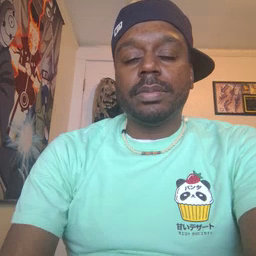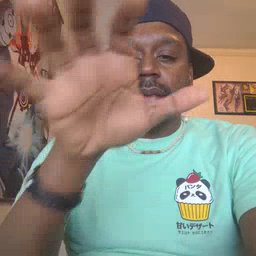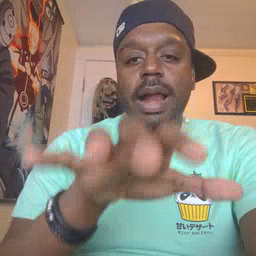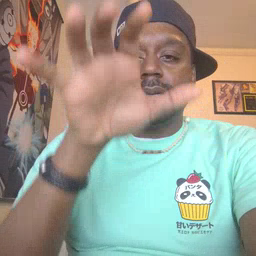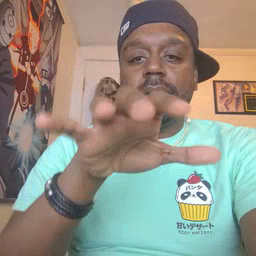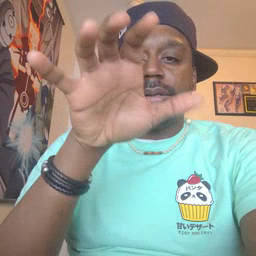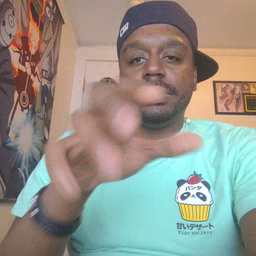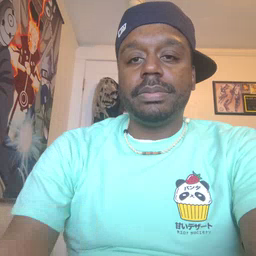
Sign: alligator